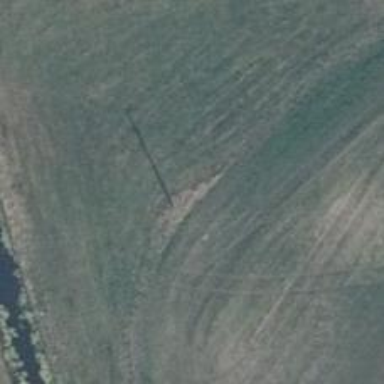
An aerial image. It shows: Power pole.